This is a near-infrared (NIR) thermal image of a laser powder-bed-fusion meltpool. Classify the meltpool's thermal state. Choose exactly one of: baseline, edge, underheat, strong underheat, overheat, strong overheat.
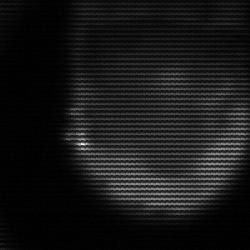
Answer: edge